Question: I have a navbar which containing sub-menu. Once i hover over any top level menu item all sub-menu under this item open at the same time.

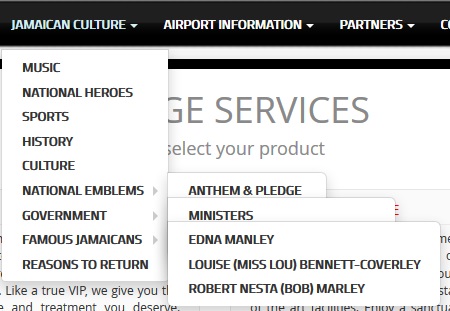
Answer: I'm going to take a guess and say you might have a 'li:hover ul' style when it should probably be 'li:hover > ul'